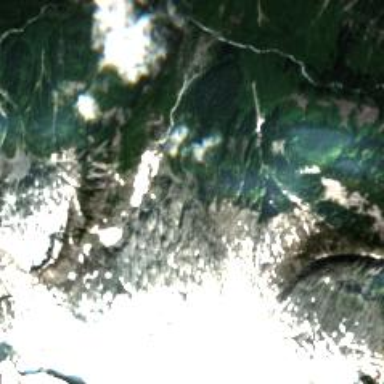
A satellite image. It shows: Majestic glacier in the distance.